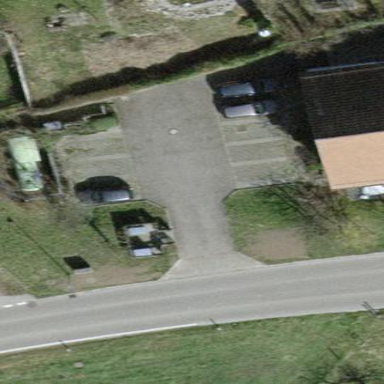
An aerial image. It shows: Parking area with surface.